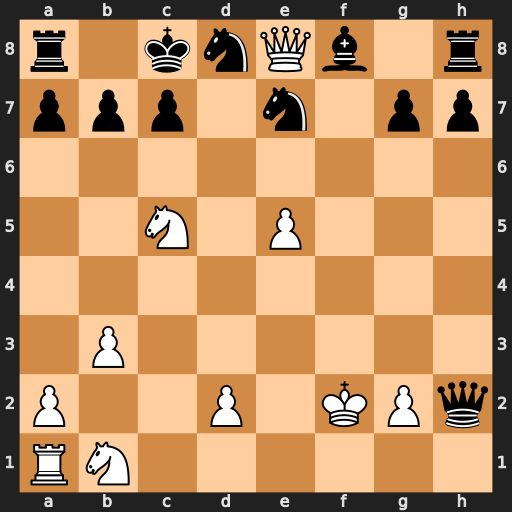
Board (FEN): r1knQb1r/ppp1n1pp/8/2N1P3/8/1P6/P2P1KPq/RN6
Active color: w
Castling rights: -
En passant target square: -
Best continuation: Qd7+ Kb8 Qxd8+ Nc8 Nd7#